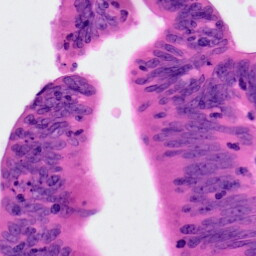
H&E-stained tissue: Colon